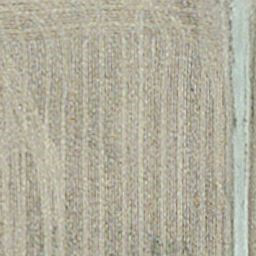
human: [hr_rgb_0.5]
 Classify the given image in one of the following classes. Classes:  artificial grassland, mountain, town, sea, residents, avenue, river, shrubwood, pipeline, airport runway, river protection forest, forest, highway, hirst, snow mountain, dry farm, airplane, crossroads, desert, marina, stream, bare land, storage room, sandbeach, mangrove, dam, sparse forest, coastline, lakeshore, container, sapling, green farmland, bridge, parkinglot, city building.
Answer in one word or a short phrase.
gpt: dry farm